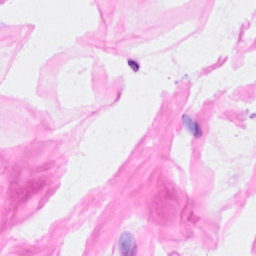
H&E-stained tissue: Breast